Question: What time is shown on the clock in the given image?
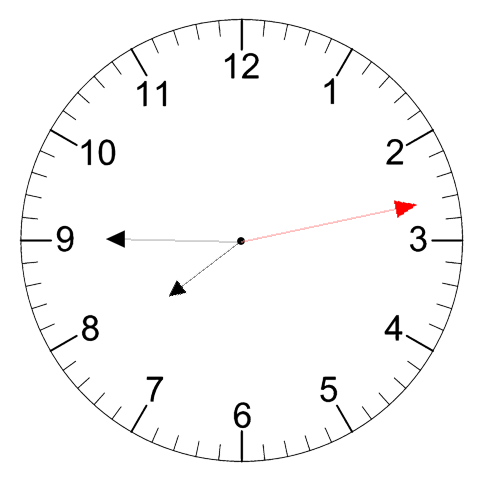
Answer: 07:45:13